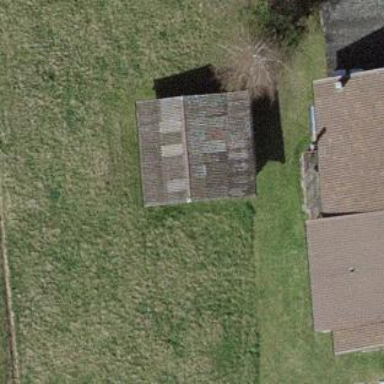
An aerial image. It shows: Shed building.